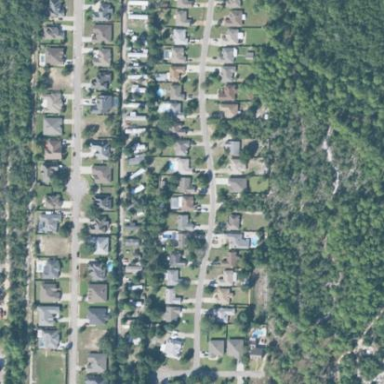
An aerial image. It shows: Residential area consisting of single-family homes.